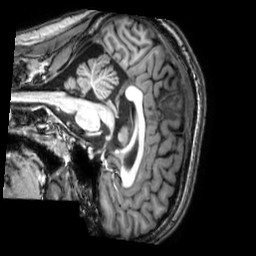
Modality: T1w
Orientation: sagittal
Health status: healthy
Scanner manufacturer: philips
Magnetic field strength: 3 T
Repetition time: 0.0077 s
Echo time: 0.0035 s